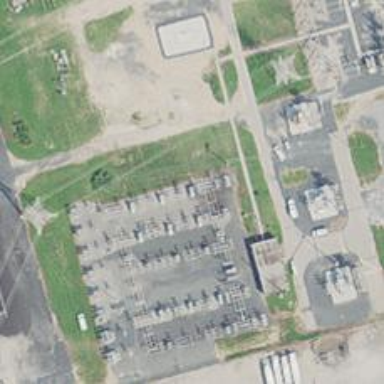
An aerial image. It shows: Switch for power supply.